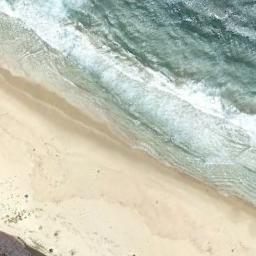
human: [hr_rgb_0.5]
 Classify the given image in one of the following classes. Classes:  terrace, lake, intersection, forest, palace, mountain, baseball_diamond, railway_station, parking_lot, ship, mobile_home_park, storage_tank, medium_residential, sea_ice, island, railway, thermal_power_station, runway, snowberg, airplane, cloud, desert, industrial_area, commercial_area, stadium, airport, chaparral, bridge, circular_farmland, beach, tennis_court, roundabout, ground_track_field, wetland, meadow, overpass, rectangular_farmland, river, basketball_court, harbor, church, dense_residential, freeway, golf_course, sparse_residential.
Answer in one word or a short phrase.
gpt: beach